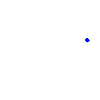
Particle: kaon